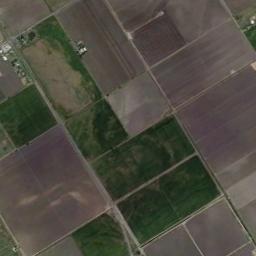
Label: rectangular_farmland